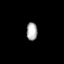
Tissue: prostate
Cell type: Myeloid cells
Senescence score: 0.3072
Nuclear area (px): 189
Mean DAPI intensity: 174.005